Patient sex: F
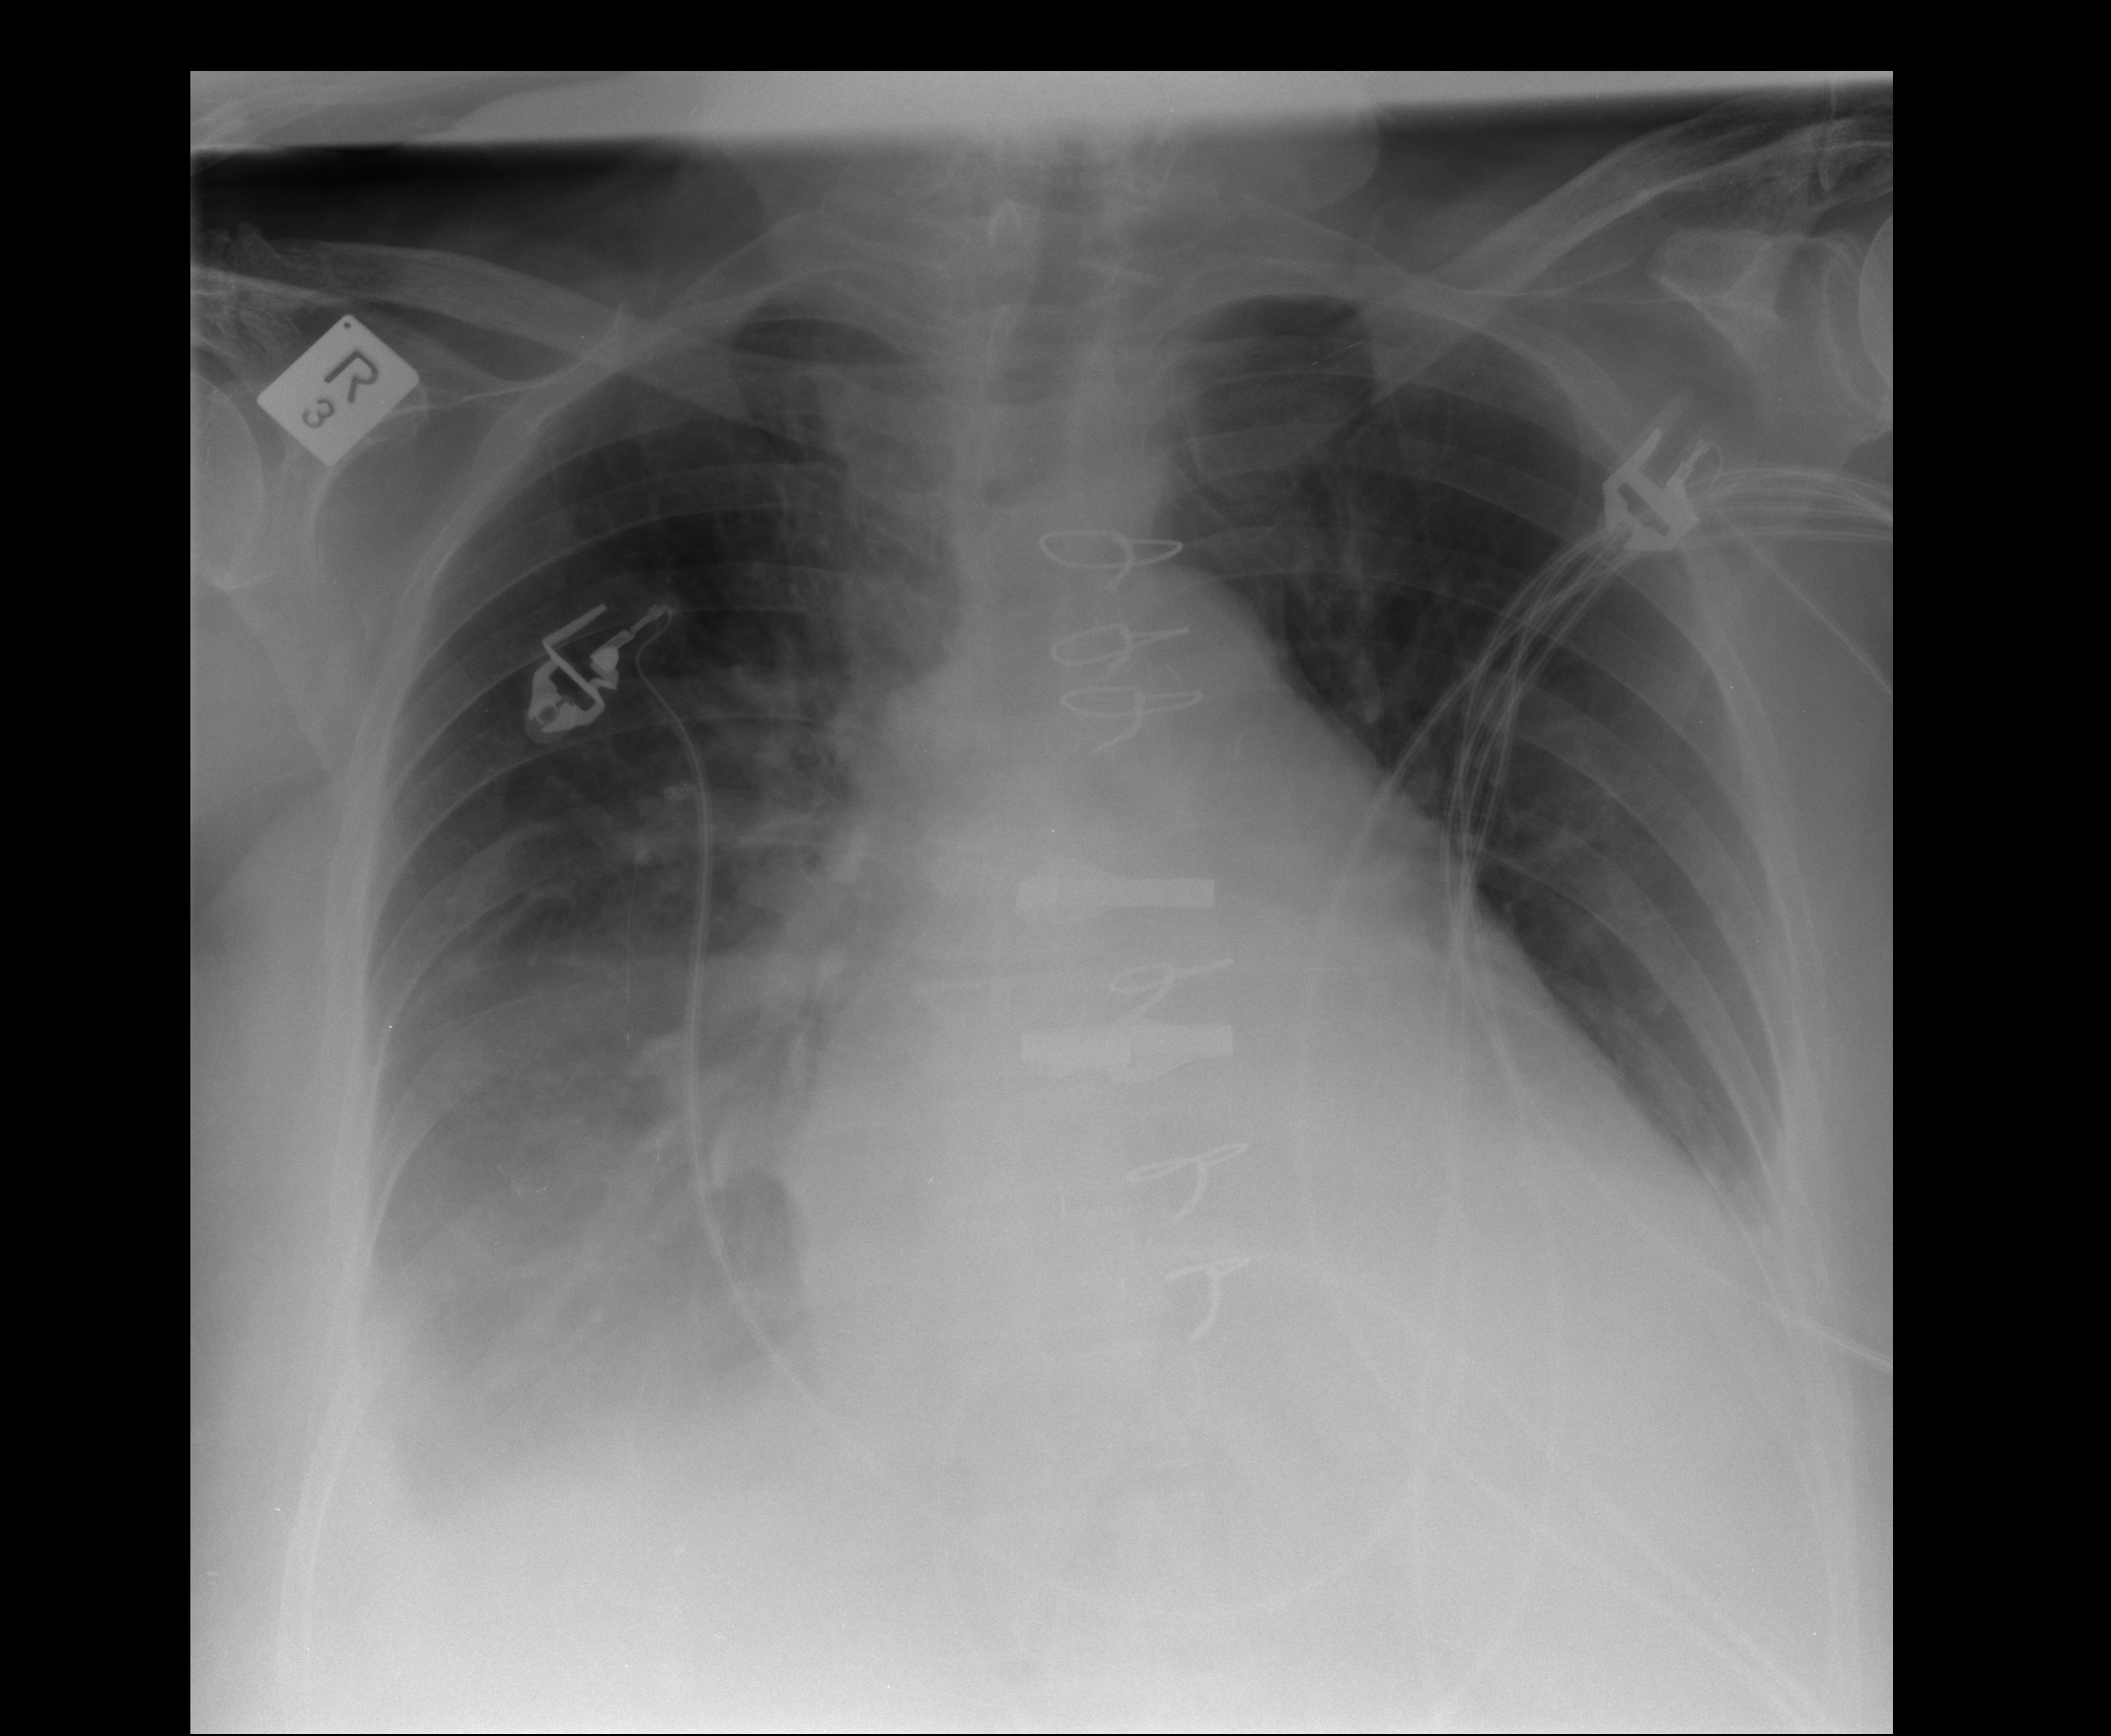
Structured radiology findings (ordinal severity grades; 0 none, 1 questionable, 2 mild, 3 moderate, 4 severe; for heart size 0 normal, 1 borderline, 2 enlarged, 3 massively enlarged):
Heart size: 3
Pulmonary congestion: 1
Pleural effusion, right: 2
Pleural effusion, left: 2
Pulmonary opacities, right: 0
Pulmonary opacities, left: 0
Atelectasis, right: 2
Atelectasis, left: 2